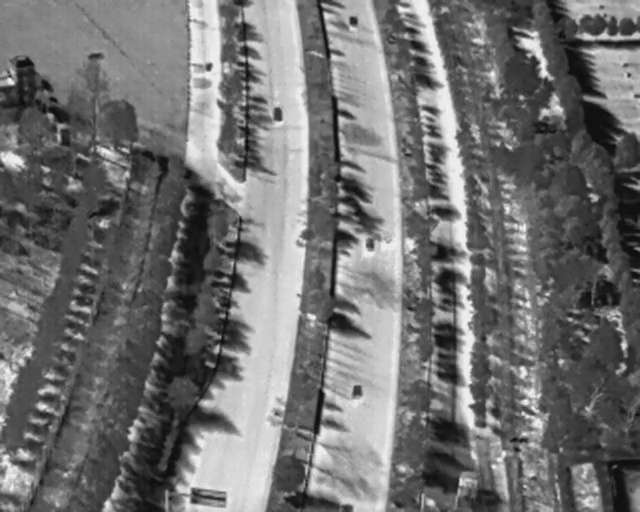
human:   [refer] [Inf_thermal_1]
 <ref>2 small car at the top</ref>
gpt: <box>[[42, 21, 44, 22, 2], [54, 3, 56, 5, 2]]</box>